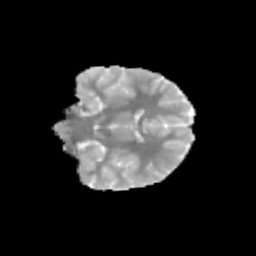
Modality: MD
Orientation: coronal
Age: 11
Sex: female
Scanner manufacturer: siemens
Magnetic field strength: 3 T
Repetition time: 3.8 s
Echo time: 0.07 s